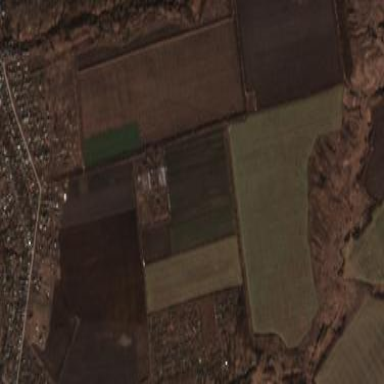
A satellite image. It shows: View of farmland.